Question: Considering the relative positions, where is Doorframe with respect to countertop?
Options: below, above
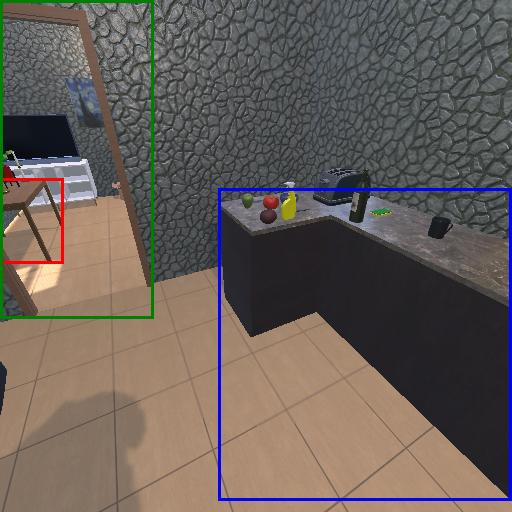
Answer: below